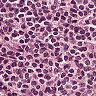
Metastatic tissue present: no